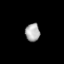
Tissue: skin
Cell type: Epithelial cells
Senescence score: 0.2847
Nuclear area (px): 256
Mean DAPI intensity: 170.9375